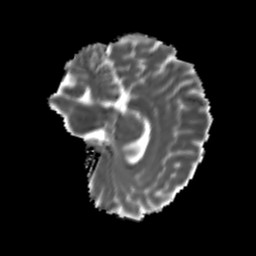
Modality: MD
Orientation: sagittal
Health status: ill
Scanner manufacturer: siemens
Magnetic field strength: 3 T
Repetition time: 14.1 s
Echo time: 0.098 s